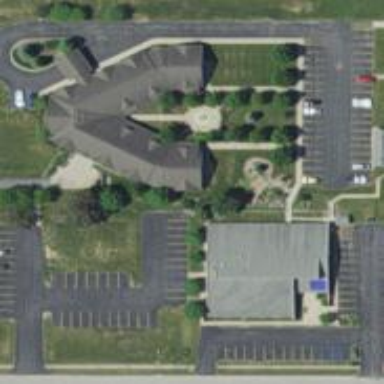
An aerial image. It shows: Hospice building providing healthcare services.